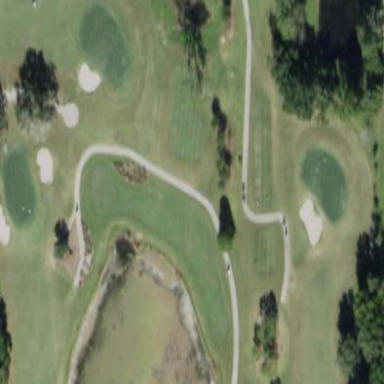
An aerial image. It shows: Golf tee.